Question: What is the reading of the measurement in the image?
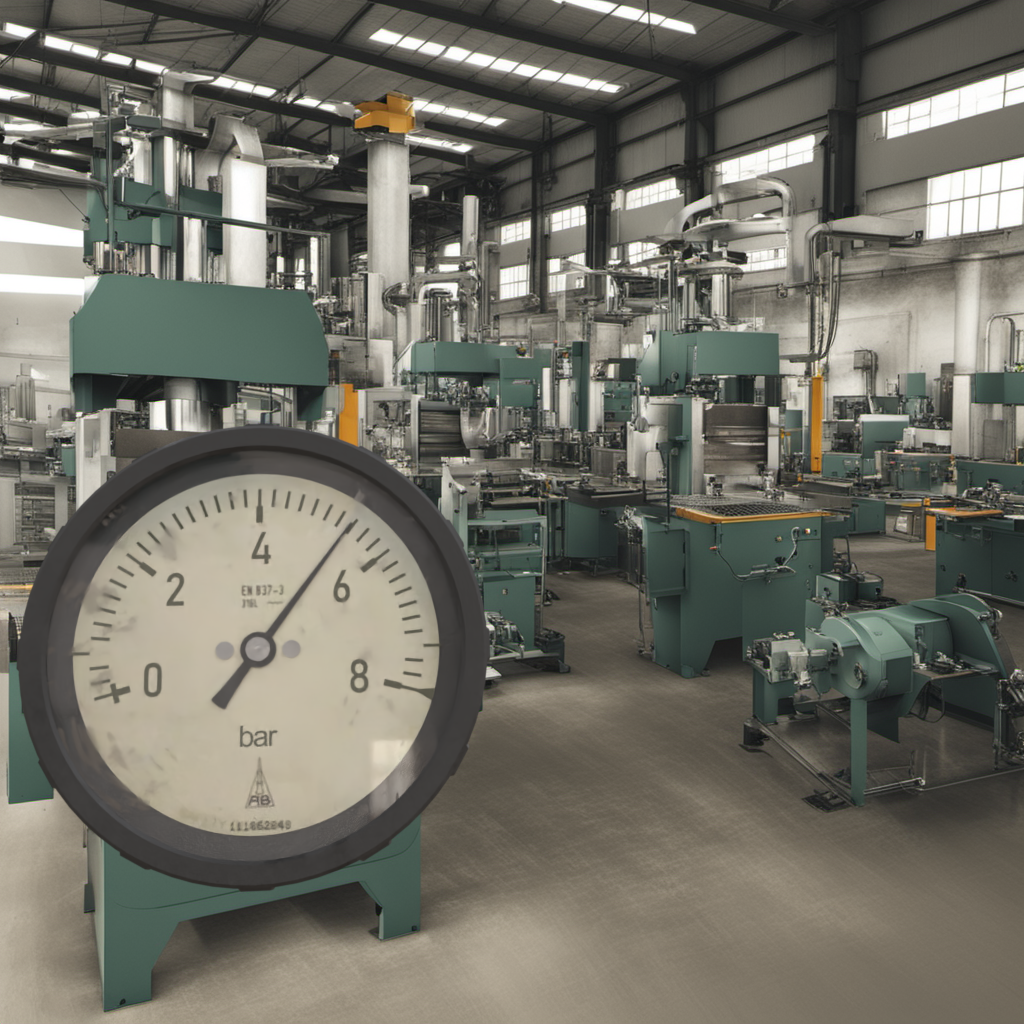
Answer: The result is 5.34
Question: What is the value range of this measurement?
Answer: The range is from 0 to 8
Question: What is the minimum and maximum reading range of the measurement in the image?
Answer: The minimum value is 0 and the maximum value is 8